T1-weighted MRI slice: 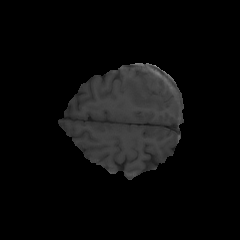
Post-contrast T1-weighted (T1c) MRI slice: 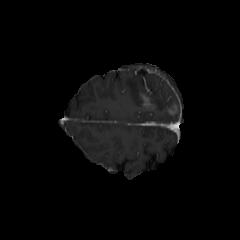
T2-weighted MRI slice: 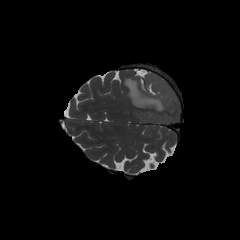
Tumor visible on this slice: yes